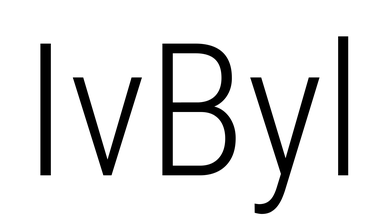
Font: Roboto_Condensed_Light